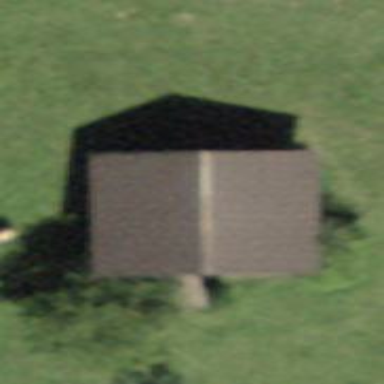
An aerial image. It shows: Barn.